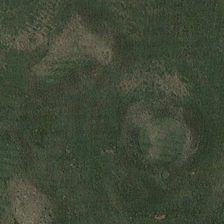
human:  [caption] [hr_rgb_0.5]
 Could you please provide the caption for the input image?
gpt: it is a piece of green meadow .

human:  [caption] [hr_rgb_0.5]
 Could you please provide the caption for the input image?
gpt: it is a piece of green meadow .

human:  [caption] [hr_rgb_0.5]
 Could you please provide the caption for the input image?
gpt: the meadow is green and yellow,clean and smooth .

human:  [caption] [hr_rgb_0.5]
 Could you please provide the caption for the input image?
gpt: a lot of streamlined patterns are on the grass .

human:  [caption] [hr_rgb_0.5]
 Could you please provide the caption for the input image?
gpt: a lot of streamlined patterns are on the grass .